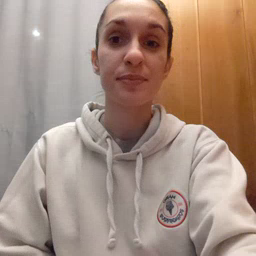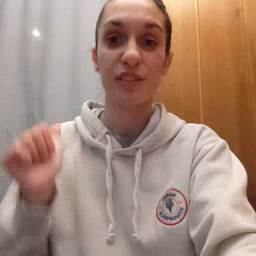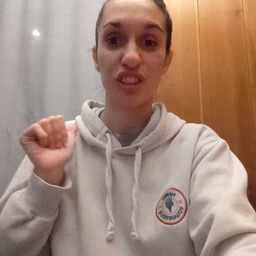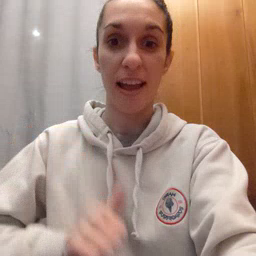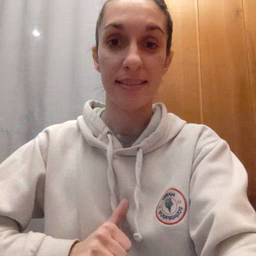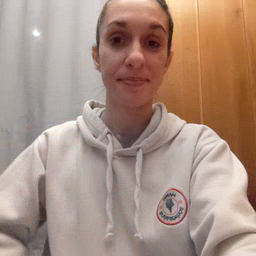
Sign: jacket